Question: I have a shapefile named "ind_adm" and a SpatialPointsDataFrame called "pnts". The "pnts" contains points generated at random, and some of the points overlap with the polygon. See picture below.

Now, I want do do a point in polygon analysis, i.e. I want to find out which points lie inside the gray polygon representing the boundary of India. For this I am using the over() function in the sp library.
'''
pt.in.poly <- sp::over(ind_adm, pnts, fn = mean) #do the join
'''
However, the output I am getting is
'''
>pt.in.poly
values
0 6.019467
'''
I should actually get the index of the points that are "in" the polygon.
Where am I going wrong?
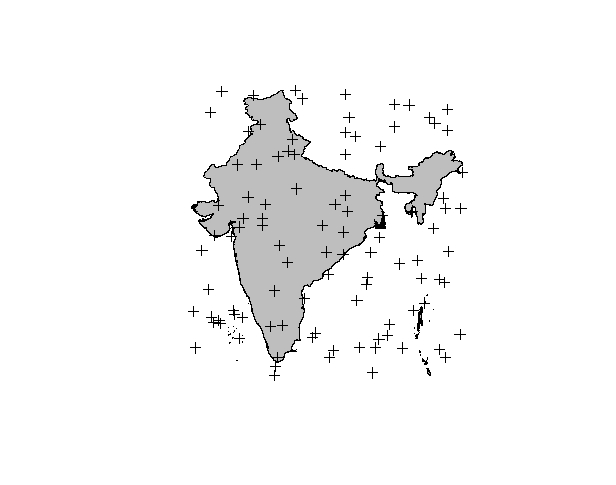
Answer: You should not supply a function. You are aggregating the attribute values of your points over the geometry of the polygon, (i.e. the number returned is the 'mean' of the attribute of the points that fall within the polygon). In addition you have your 'x' and 'y' the wrong way round for what you want to do. Should be...
'''
over( pnts , ind_adm , fn = NULL)
'''